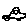
Label: car